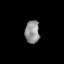
Tissue: lung
Cell type: Epithelial cells
Senescence score: 0.2166
Nuclear area (px): 326
Mean DAPI intensity: 142.718